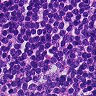
Metastatic tissue present: no